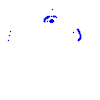
Particle: proton